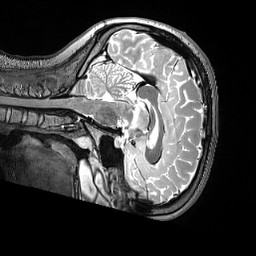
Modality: T2w
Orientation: sagittal
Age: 21
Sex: female
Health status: healthy
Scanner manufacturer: siemens
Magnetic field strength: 3 T
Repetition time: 3.2 s
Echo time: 0.563 s